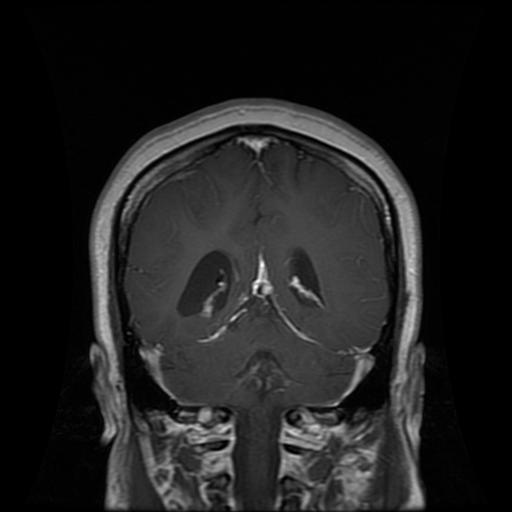
Label: glioma